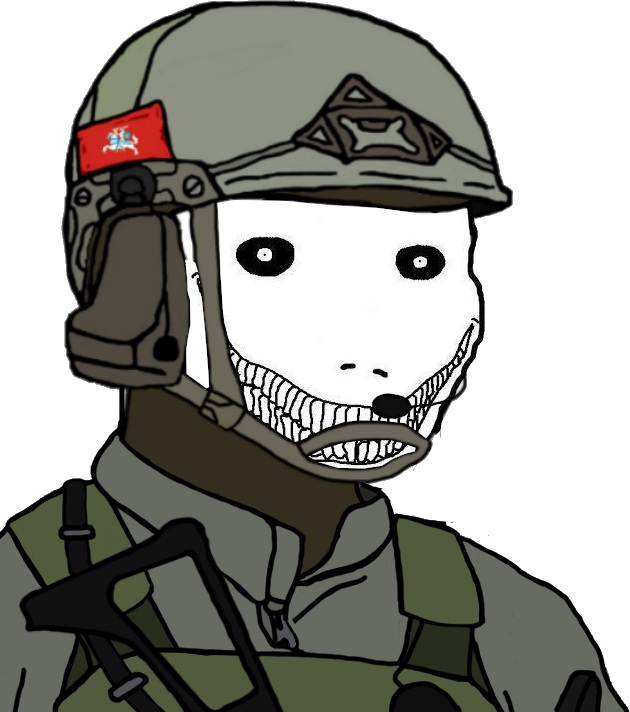
Label: 5_Oomer